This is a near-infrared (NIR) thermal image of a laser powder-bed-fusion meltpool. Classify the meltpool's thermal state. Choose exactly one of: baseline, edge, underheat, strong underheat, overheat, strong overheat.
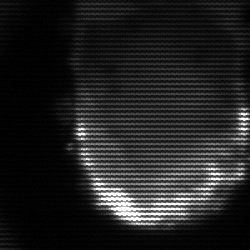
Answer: baseline